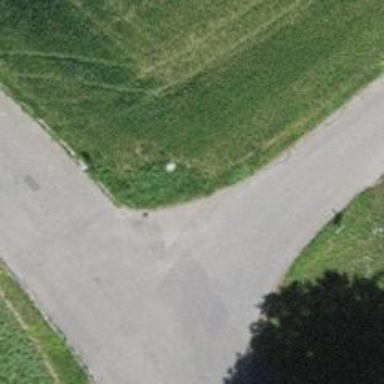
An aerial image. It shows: Unclassified paved road.